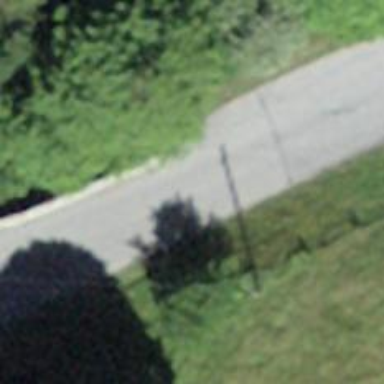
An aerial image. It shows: Unclassified road on bridge.